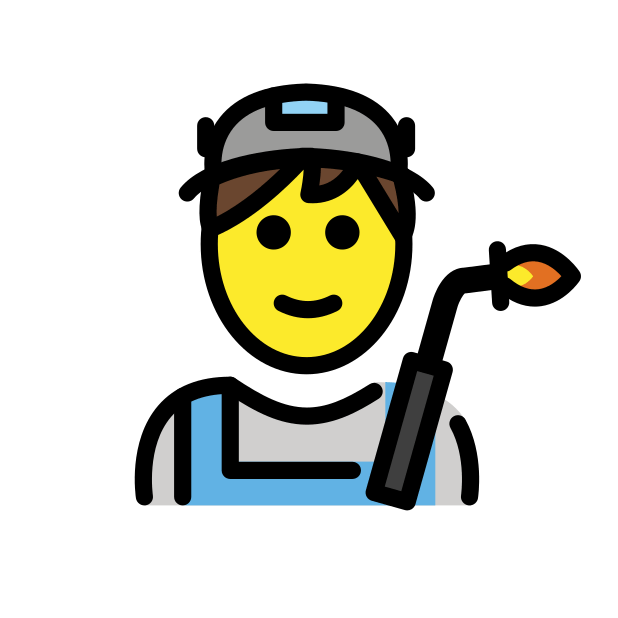
man factory worker